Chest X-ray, AP view. Patient: 38 years old, sex M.
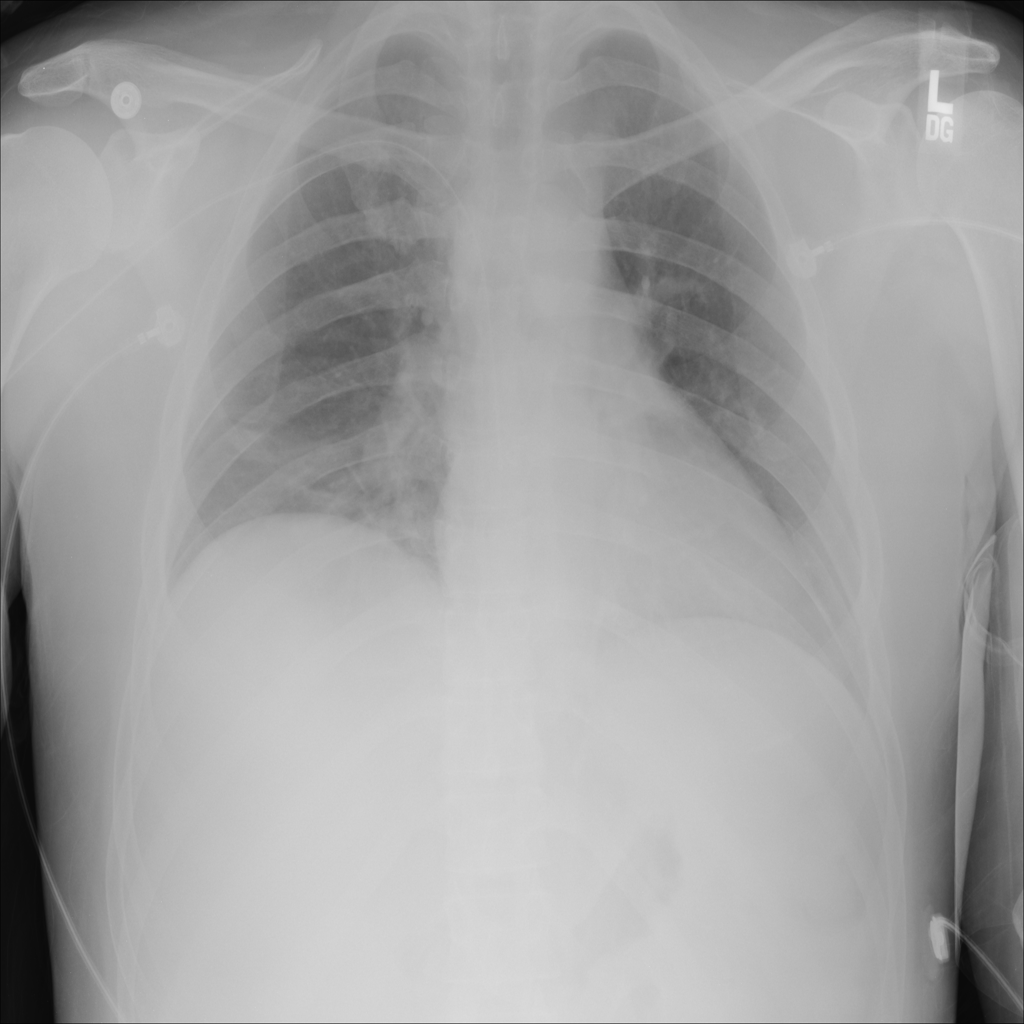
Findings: Atelectasis